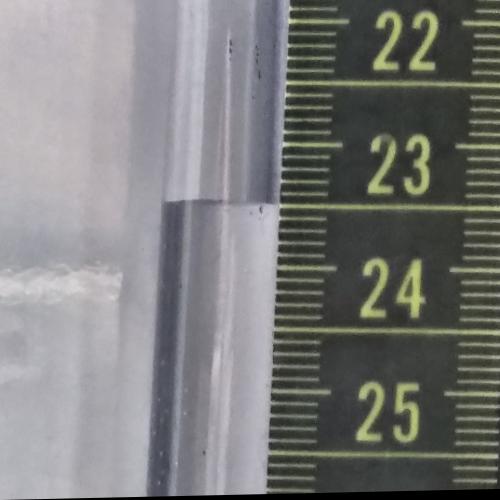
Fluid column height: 23.5 cm